Interaction volume radius: 10 \u00c5
Interaction volume height: 10 \u00c5
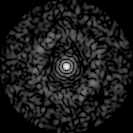
Disorder parameter: 0.8246